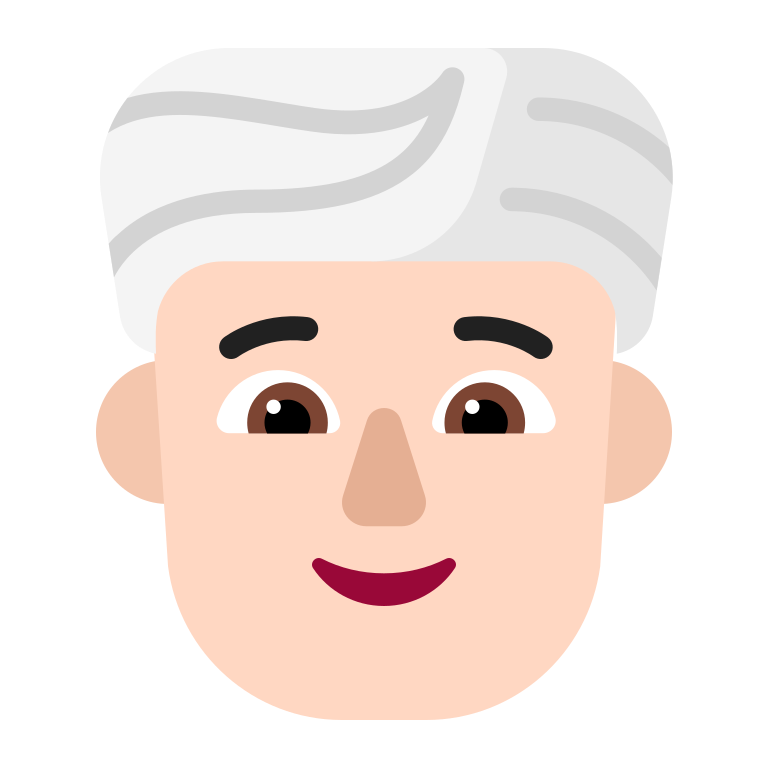
person wearing turban flat light